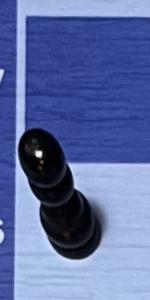
Label: Pawn_Black